Question: I have used below code but did not work properly. I have list of 'JButton' objects on the panel but could not click on each button individually.
'''
for(int i=0; i<udataArr.length(); i++) {
userBtn = new JButton();
userLb = new JLabel();
cur1 = userBtn.getCursor();
userBtn.setCursor(Cursor.getPredefinedCursor(Cursor.HAND_CURSOR));
Image imgUO = ImageIO.read(getClass().getResource("/resources/img-std.png"));
userBtn.setIcon(new ImageIcon(imgUO));
userBtn.setBorder(BorderFactory.createCompoundBorder(border,paddingBorder));
userLb.setText((String) udataArr.getJSONObject(i).get("user_name"));
//button[i].setText((String) udataArr.getJSONObject(i).get("user_name"));
panelLeft.add(userBtn);
panelLeft.add(userLb);
panelLeft.add(Box.createVerticalStrut(15));
}
'''

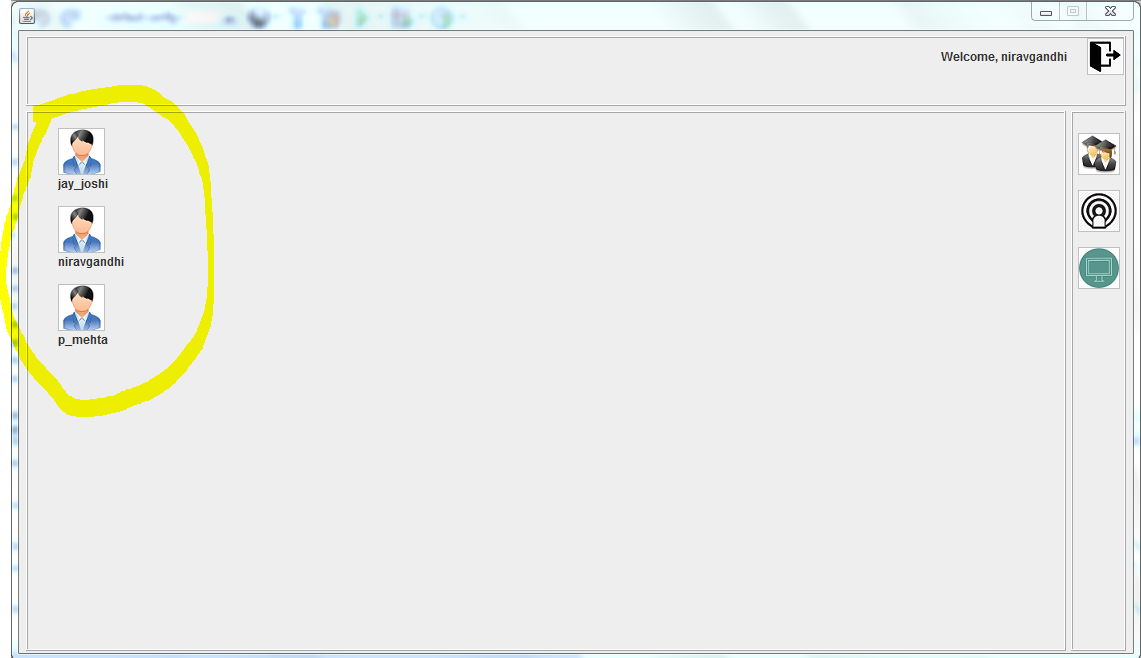
Answer: This is the code to create JButton Array
'''
JButton buttons[];
buttons = new JButton[10];
for(int i = 0; i < 10; i++) {
buttons[i] = new JButton(String.valueOf(i));
}
'''